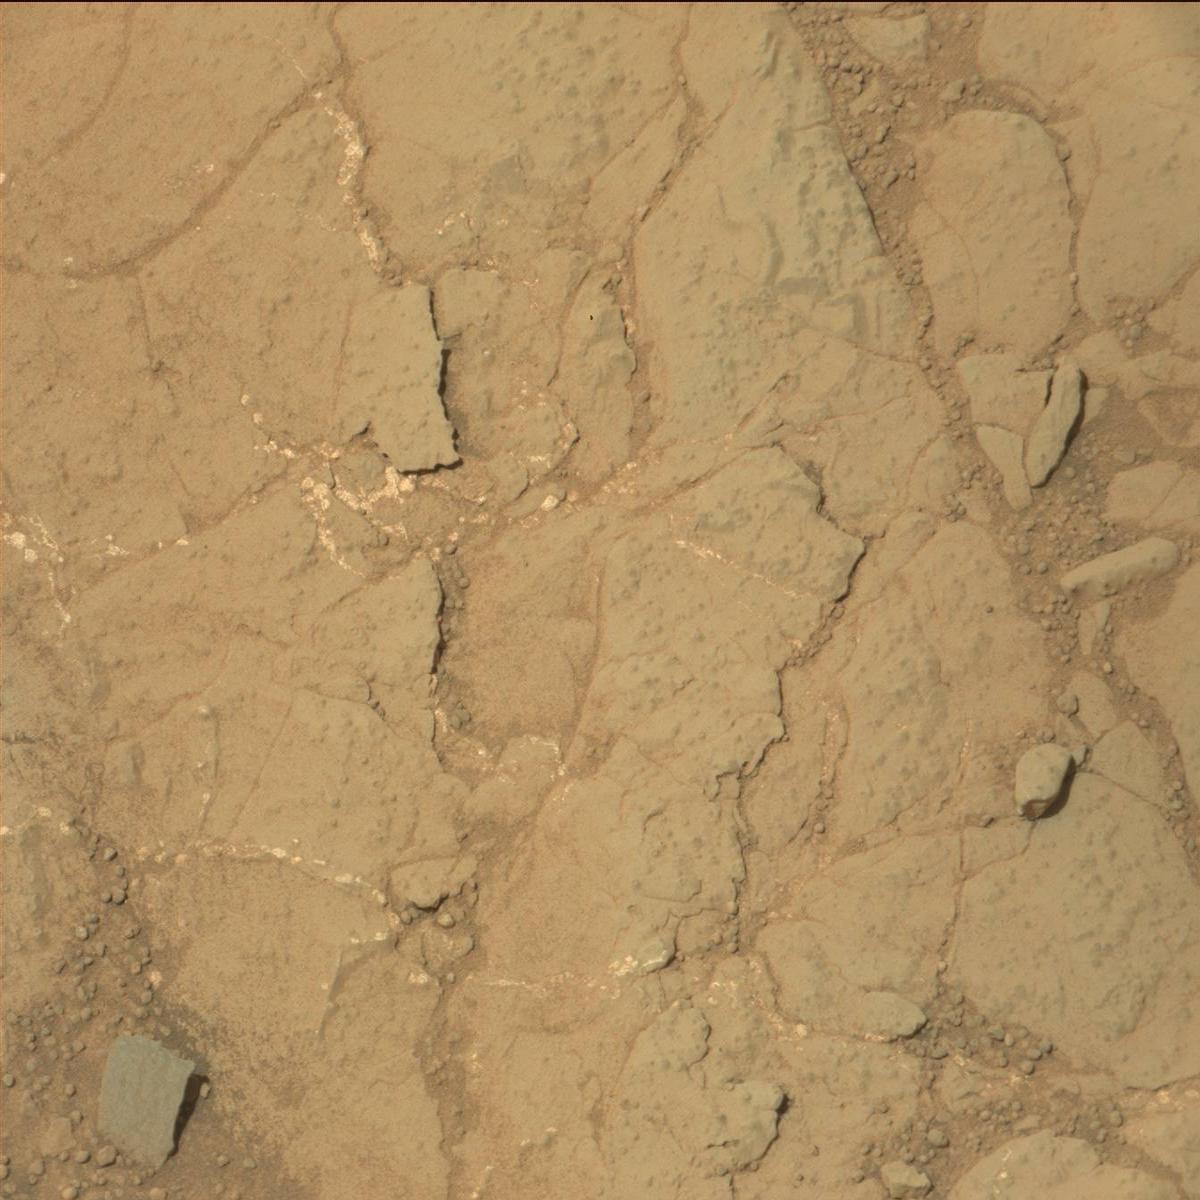
Terrain classes present: Bedrock, Rock, Sand / Soil